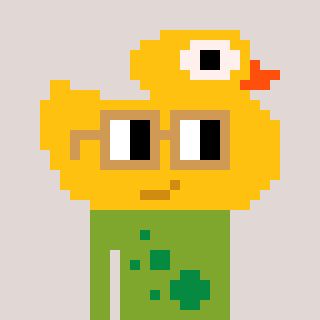
a pixel art character with square brown glasses, a ducky-shaped head and a slimegreen-colored body on a warm background